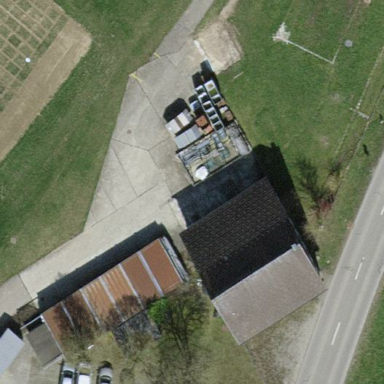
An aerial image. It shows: Farm auxiliary building.